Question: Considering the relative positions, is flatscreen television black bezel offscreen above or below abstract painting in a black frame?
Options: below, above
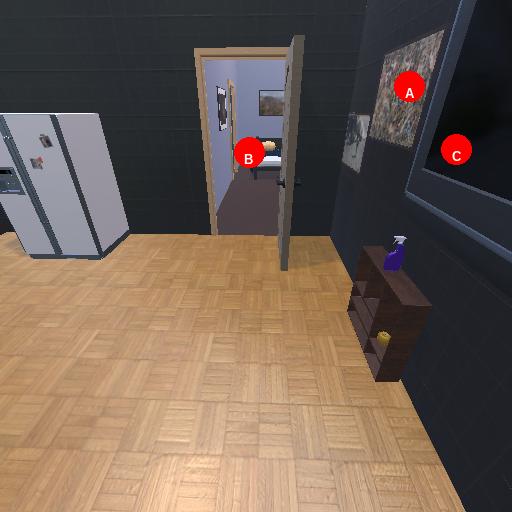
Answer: below